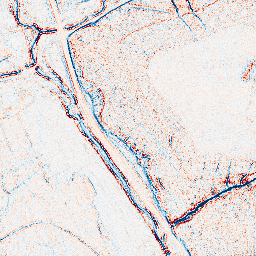
Category: edge_preserving
Decomposition family: bilateral
Decomposition parameters: d: 5
sigma_color: 75
sigma_space: 50
Upsampling method: fft_zeropad
Upsampling parameters: scale: 4
Upsampling scale: 4